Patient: sex M, age 75
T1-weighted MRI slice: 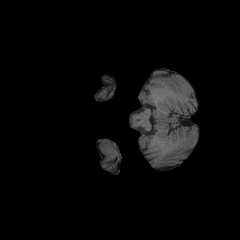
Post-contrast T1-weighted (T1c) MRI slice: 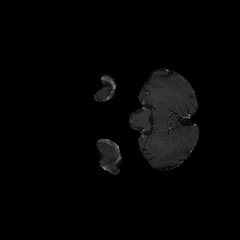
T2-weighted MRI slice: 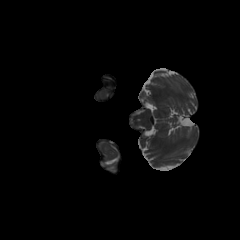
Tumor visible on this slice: no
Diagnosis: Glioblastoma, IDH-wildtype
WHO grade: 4